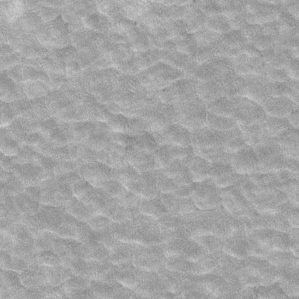
Label: frost